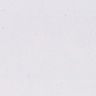
Metastatic tissue present: no